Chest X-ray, AP view. Patient: 61 years old, sex M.
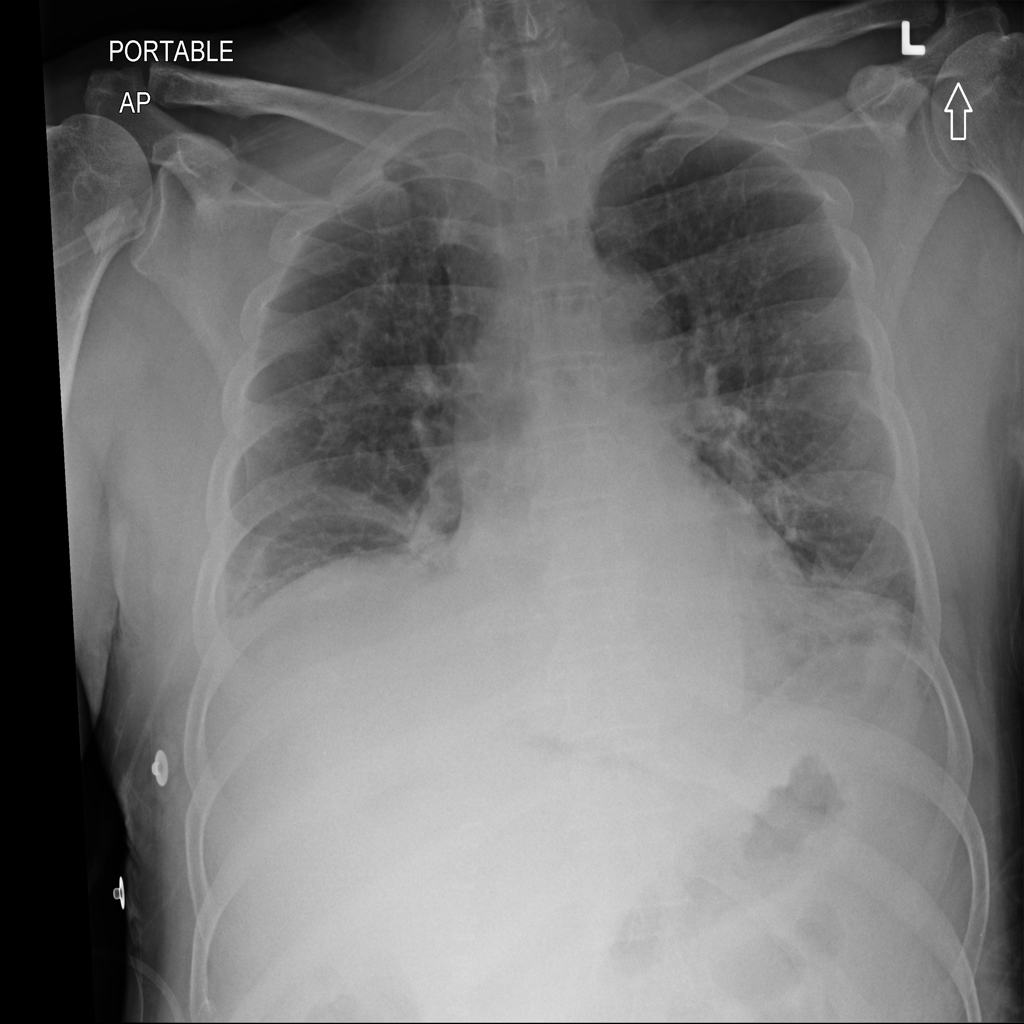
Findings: No Finding